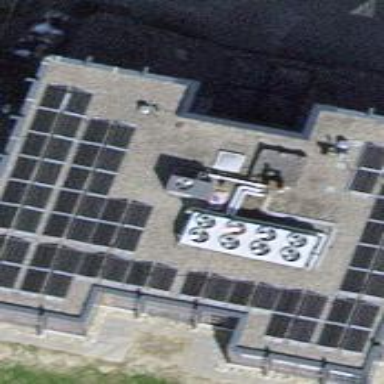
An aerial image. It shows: Solar power generator utilizing photovoltaic technology with solar photovoltaic panels.